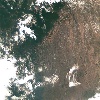
Label: land